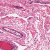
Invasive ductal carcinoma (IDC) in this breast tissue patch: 0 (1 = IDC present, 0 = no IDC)